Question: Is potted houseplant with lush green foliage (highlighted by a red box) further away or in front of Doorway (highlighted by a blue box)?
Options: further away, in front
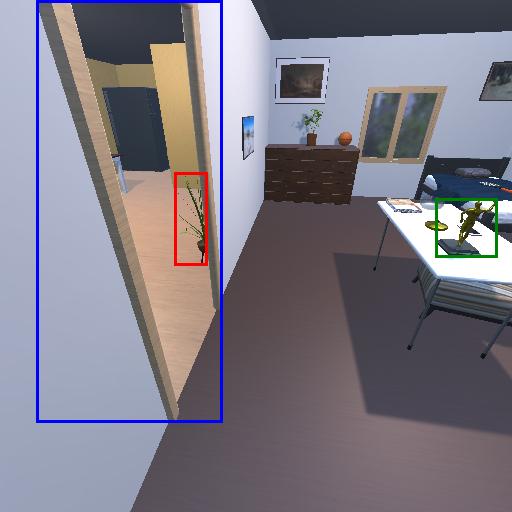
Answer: further away